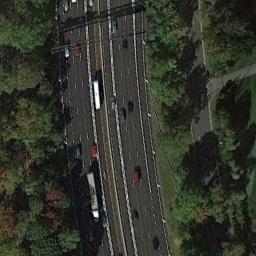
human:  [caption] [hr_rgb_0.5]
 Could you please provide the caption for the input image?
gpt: A straight freeway and a small road go through the forest with many dark green trees and some cars are driving on the freeway .

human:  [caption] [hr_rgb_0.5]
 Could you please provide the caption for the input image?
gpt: There are large green forests around the freeway and there are many cars on the freeway .

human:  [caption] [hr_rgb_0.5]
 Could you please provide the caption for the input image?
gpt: There are many cars on the highway .

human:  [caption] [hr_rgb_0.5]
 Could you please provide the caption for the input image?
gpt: The freeway goes through the forest with some cars .

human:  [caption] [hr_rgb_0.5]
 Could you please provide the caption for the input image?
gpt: There are many green trees beside the freeway .